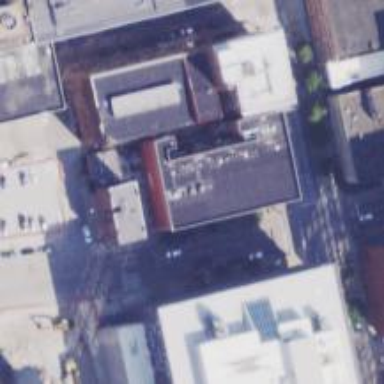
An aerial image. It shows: Alley classified as service road.